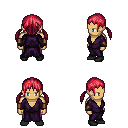
a pixel art fantasy rpg character, male body template, human, tanned skin, purple robe, magenta pants, ruby red twin-tailed hairstyle, leather bracers, black shoes, four views (front, back, left, right), 2x2 character sprite sheet, small pixel art, hard edges, no anti-aliasing